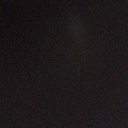
Screen state: off